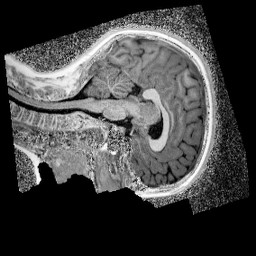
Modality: UNIT1_denoised
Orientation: sagittal
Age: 12
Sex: female
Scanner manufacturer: siemens
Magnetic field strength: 3 T
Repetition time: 4 s
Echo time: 0.00299 s